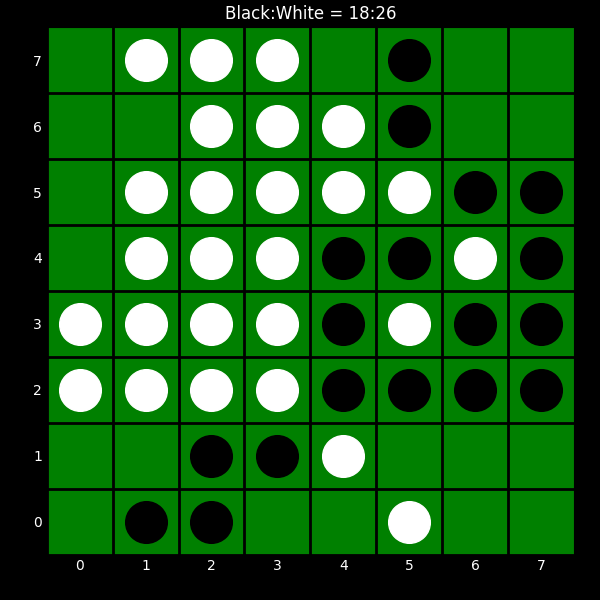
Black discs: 18
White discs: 26